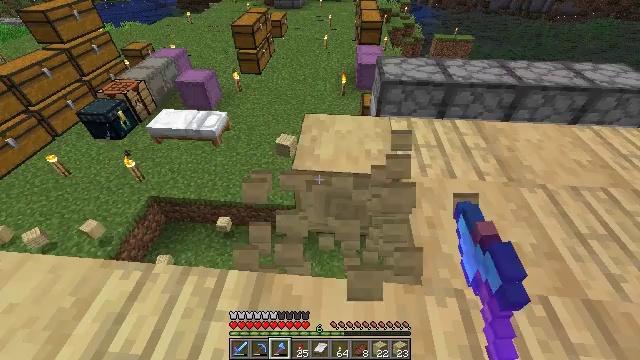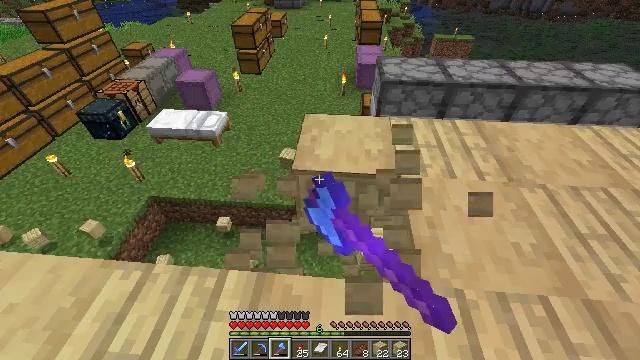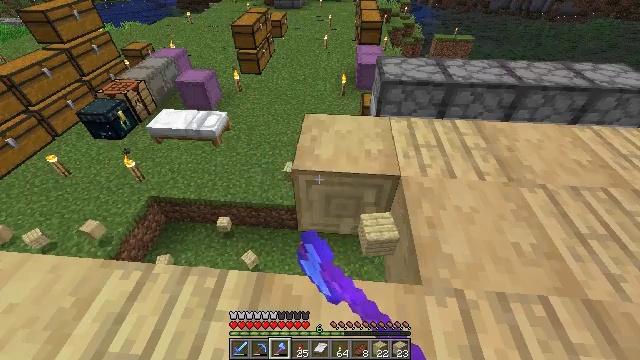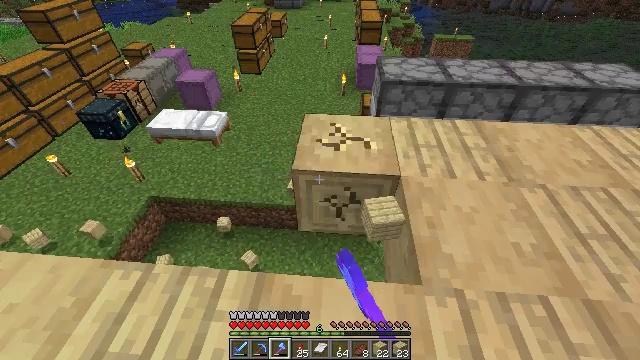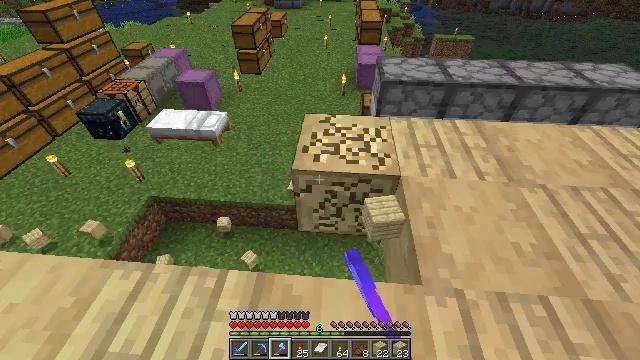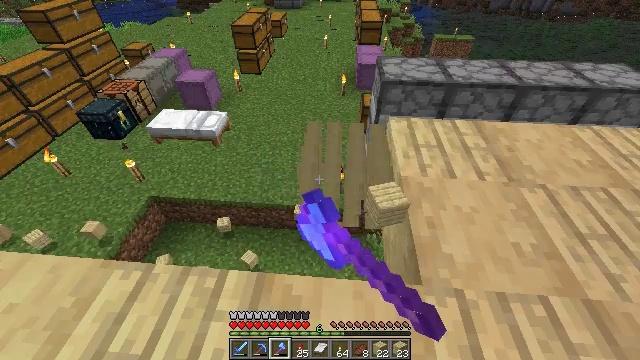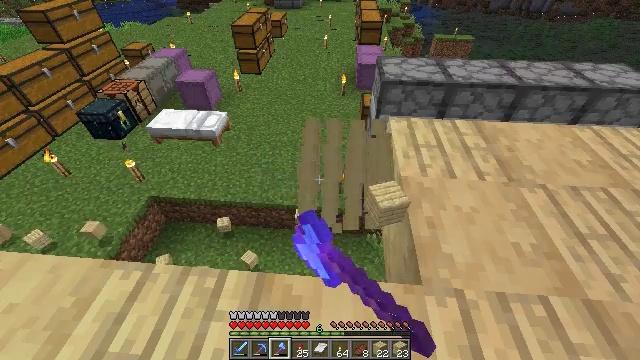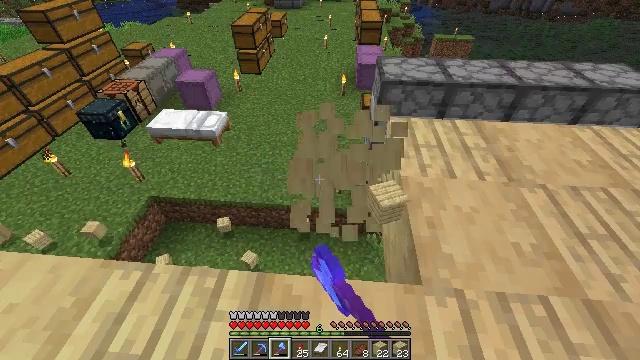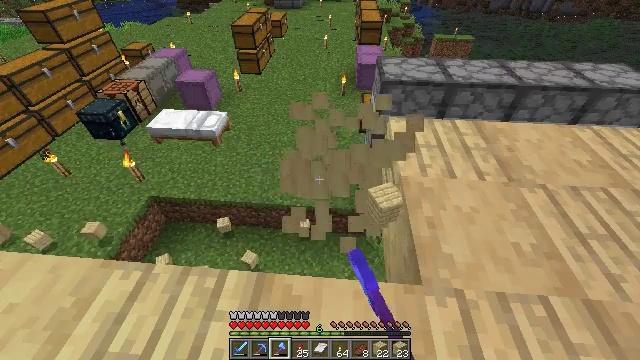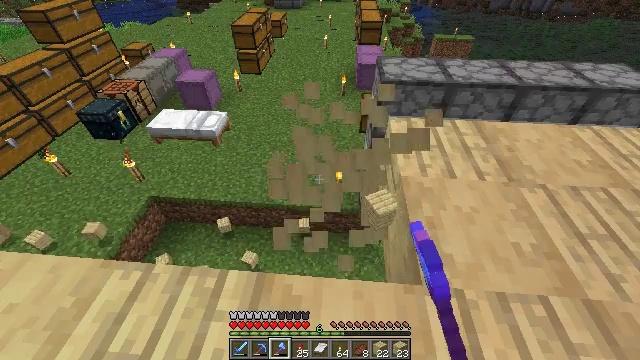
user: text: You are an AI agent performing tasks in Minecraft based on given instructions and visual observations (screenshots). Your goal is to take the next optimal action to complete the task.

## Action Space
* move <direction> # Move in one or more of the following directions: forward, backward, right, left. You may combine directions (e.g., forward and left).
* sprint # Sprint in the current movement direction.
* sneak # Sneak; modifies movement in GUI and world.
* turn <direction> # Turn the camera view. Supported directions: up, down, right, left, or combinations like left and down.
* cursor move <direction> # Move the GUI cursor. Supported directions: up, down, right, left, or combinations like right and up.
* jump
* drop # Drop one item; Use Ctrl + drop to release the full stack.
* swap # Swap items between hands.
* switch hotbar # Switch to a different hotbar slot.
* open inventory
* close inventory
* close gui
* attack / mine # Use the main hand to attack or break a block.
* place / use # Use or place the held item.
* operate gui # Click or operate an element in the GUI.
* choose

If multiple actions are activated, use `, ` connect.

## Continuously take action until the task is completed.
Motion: motion action
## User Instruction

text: Break the stripped birch log for wood.
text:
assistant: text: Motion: attack / mine
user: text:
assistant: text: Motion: attack / mine
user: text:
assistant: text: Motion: attack / mine
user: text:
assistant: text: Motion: attack / mine
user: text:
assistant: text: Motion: attack / mine
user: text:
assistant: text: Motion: attack / mine
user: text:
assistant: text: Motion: attack / mine
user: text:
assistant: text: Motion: attack / mine
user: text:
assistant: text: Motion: attack / mine
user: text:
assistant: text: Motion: attack / mine